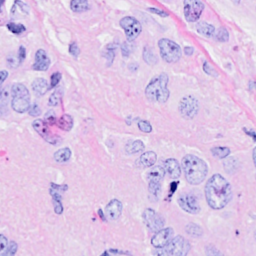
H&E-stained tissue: Breast